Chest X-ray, AP view. Patient: 29 years old, sex F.
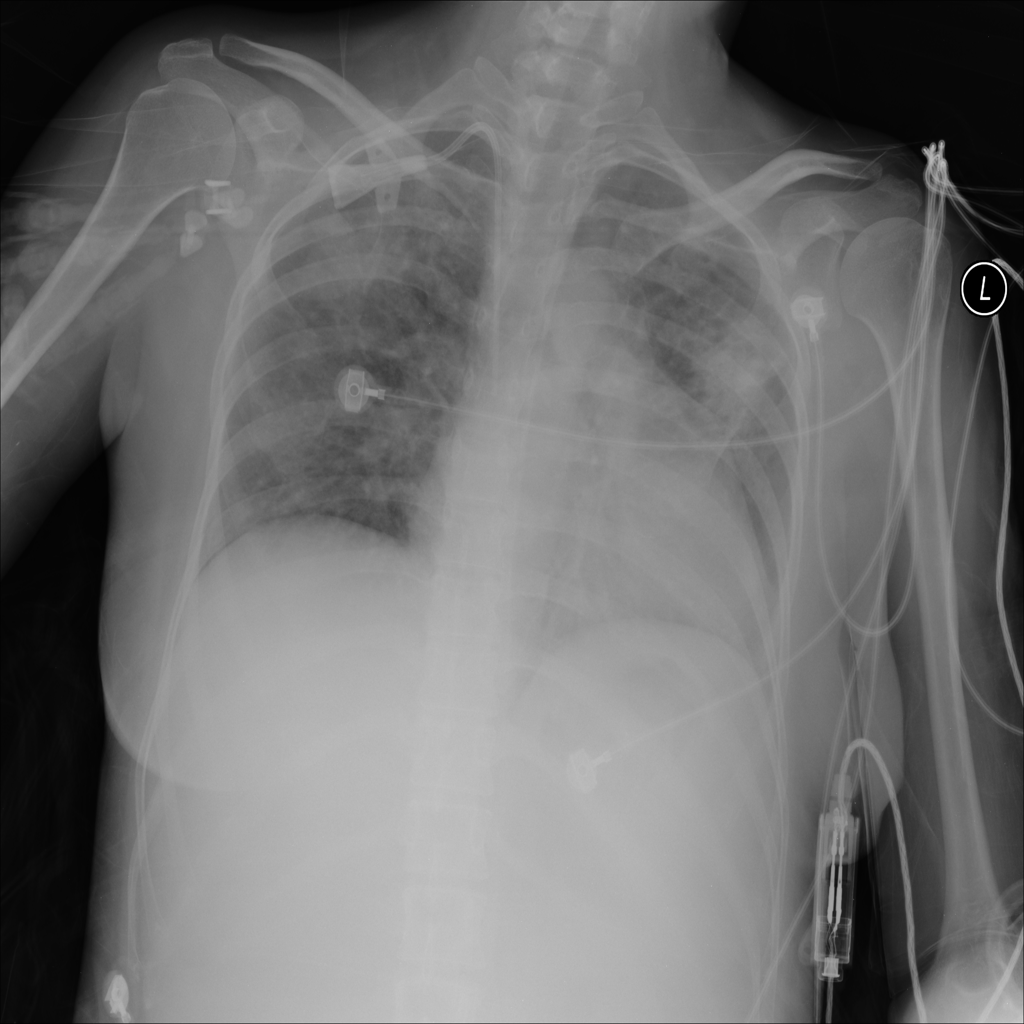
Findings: Infiltration